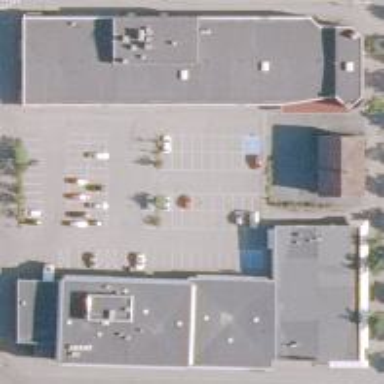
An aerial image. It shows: Retail area.